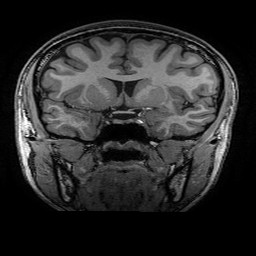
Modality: T1w
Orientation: sagittal
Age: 22
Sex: female
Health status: healthy
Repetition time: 2.53 s
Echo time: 0.0034 s